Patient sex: M
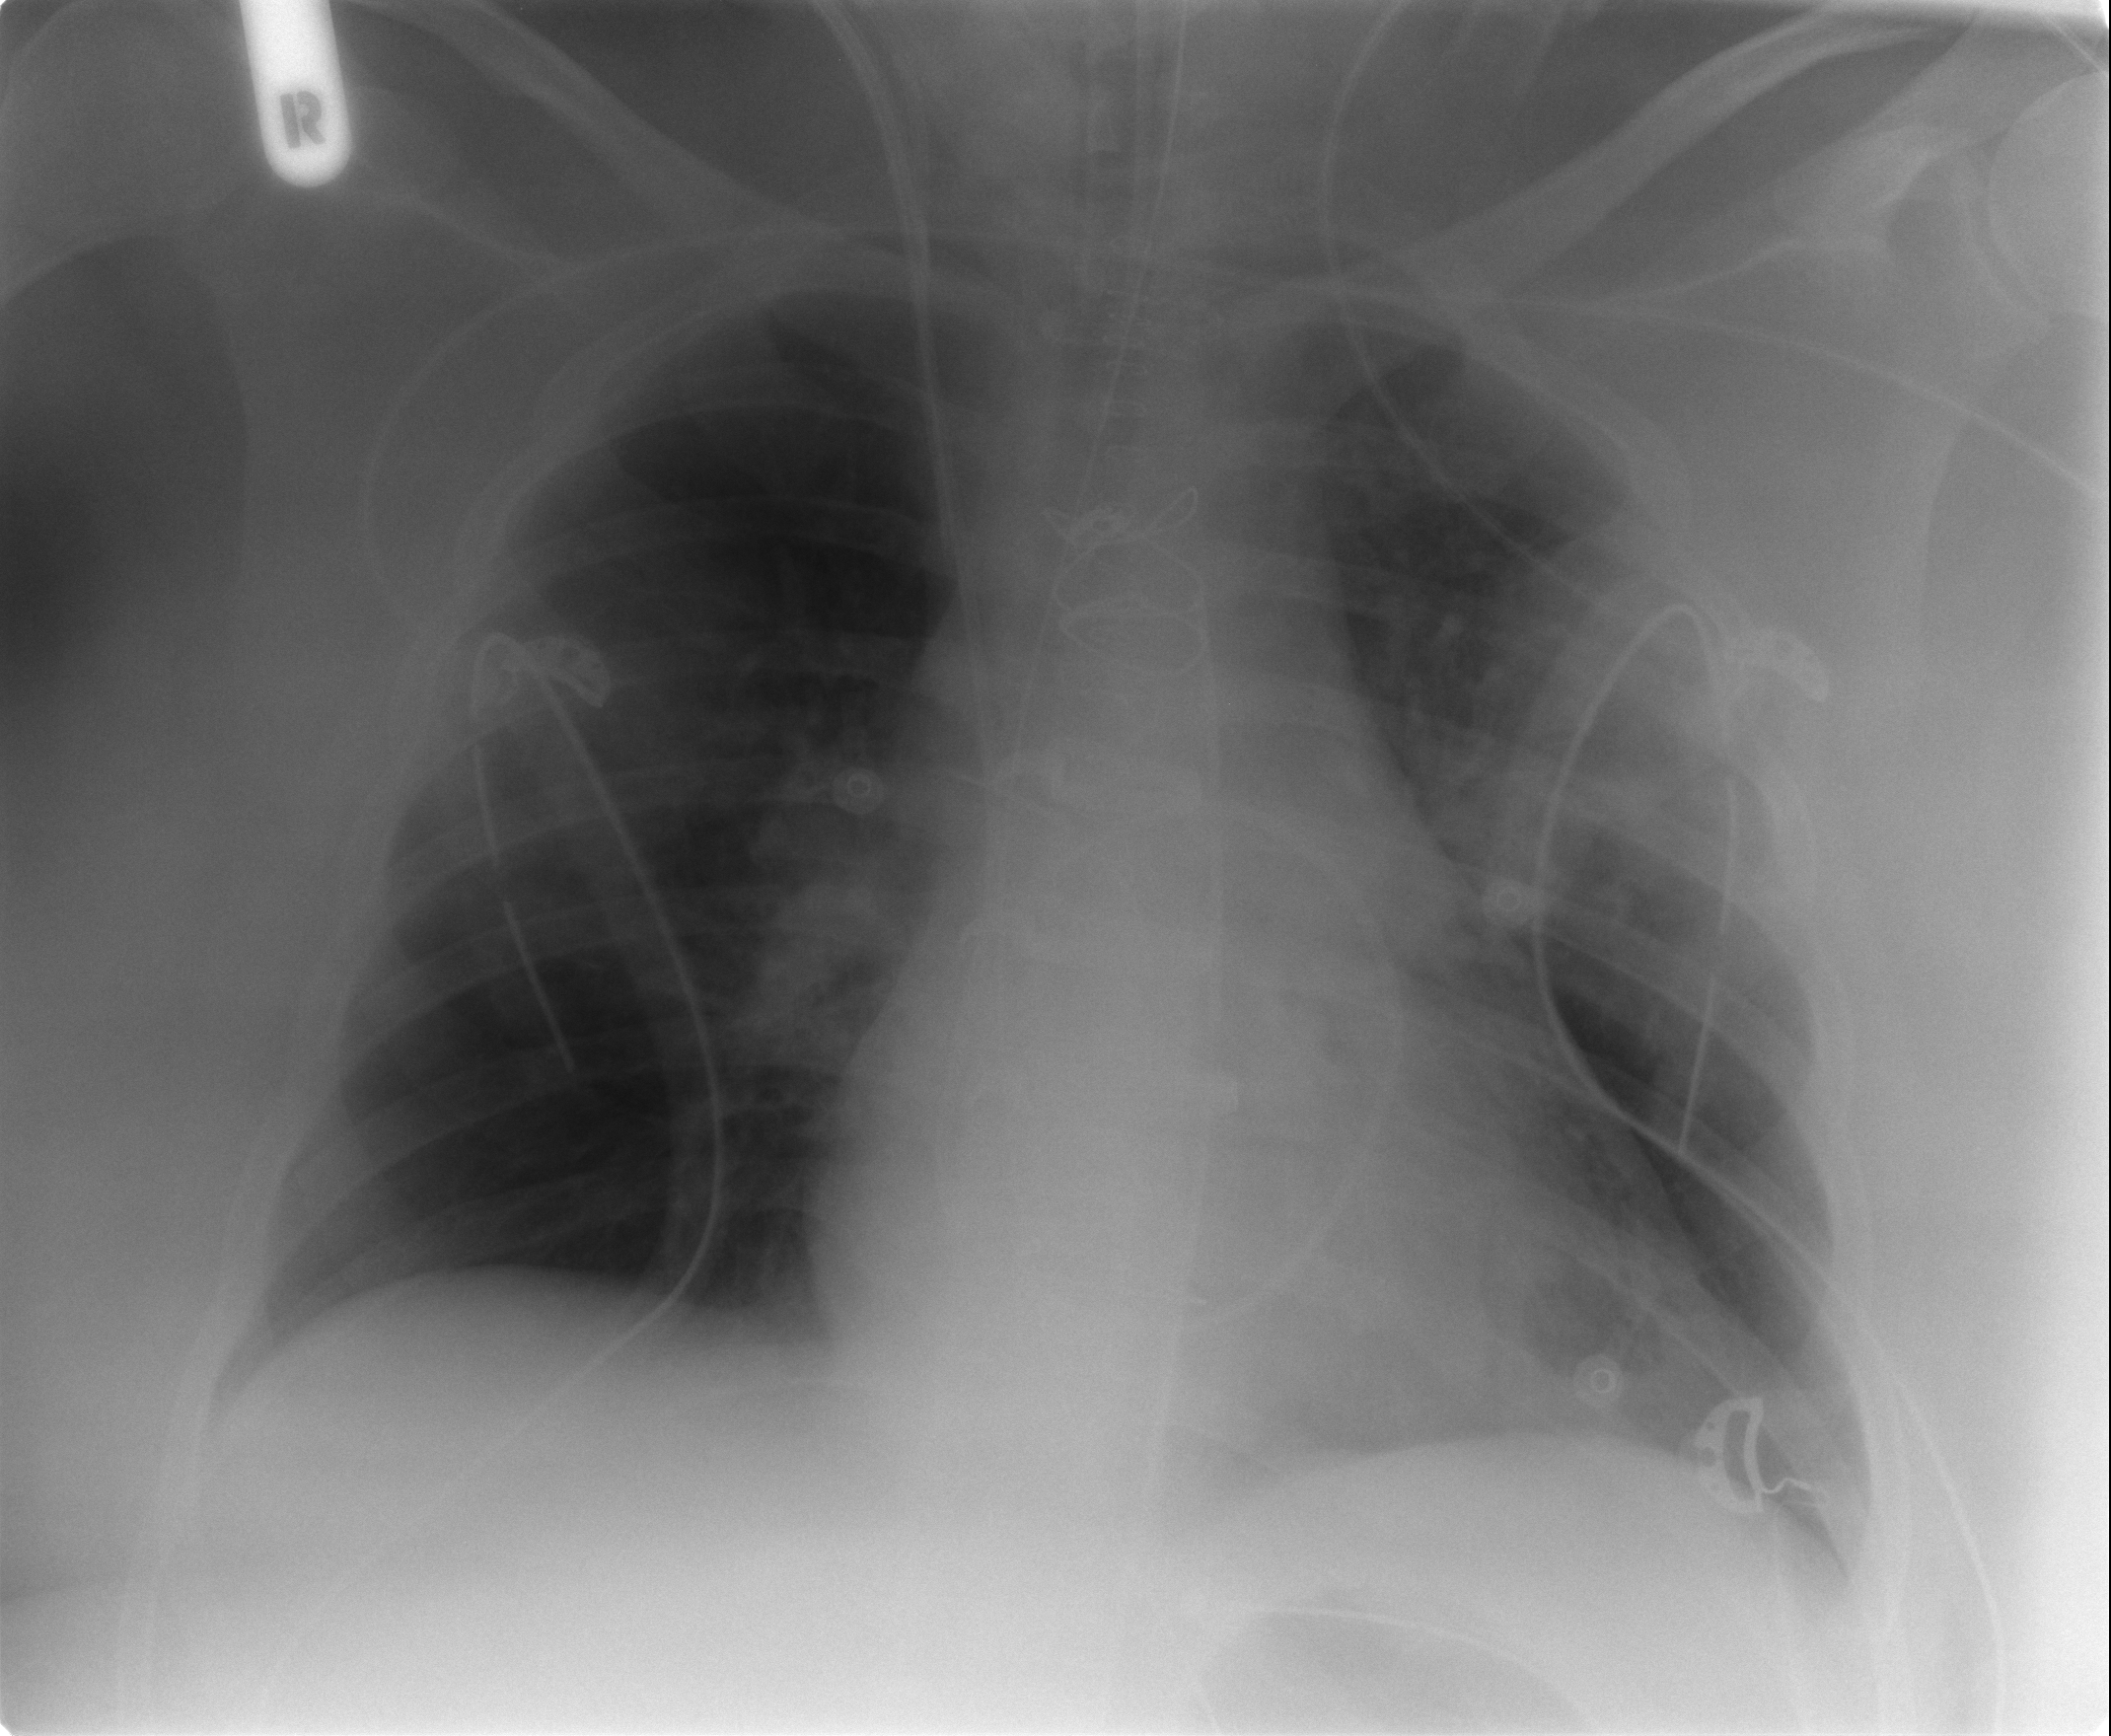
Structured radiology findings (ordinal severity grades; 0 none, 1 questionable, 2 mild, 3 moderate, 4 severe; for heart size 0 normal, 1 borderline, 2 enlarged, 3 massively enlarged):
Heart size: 0
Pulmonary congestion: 0
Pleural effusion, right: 0
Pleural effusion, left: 0
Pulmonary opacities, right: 2
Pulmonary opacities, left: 2
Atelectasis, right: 2
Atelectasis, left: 2